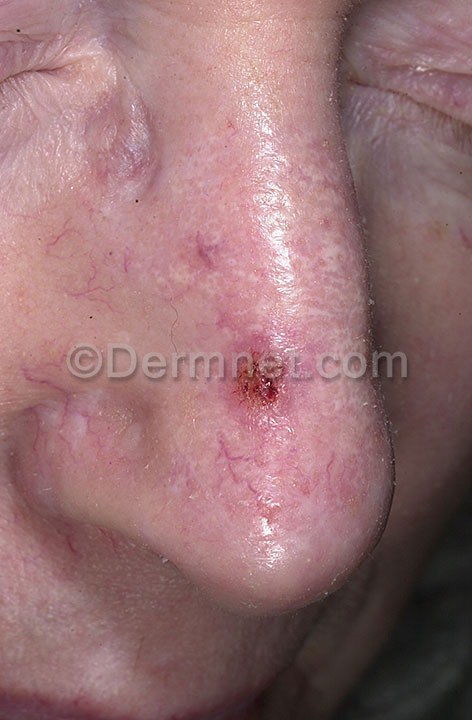
Disease: Actinic Keratosis Basal Cell Carcinoma and other Malignant Lesions